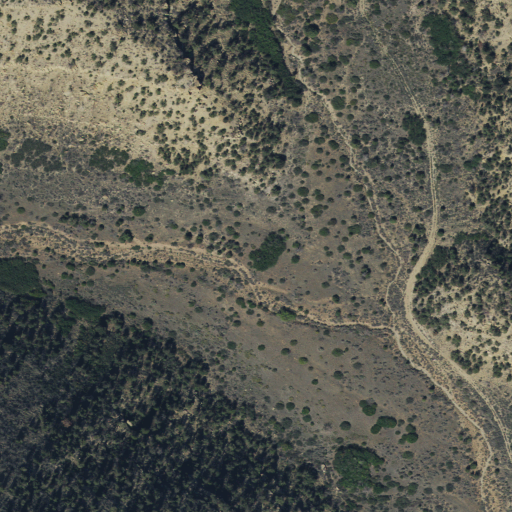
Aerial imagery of valley in Utah named Left Hand Nash Wash containing shrub and evergreen forest